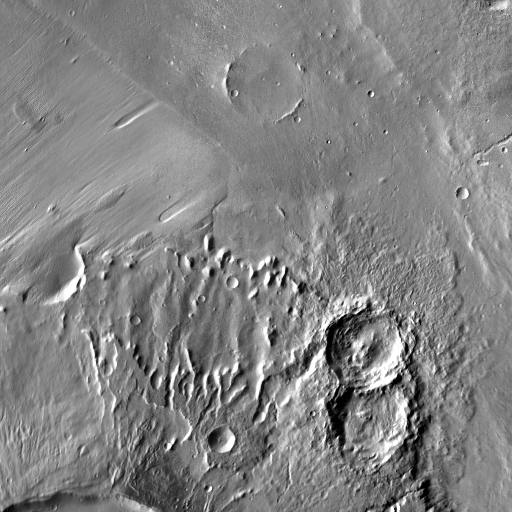
Crater classes present: Background, Other, Layered, Buried, Secondary